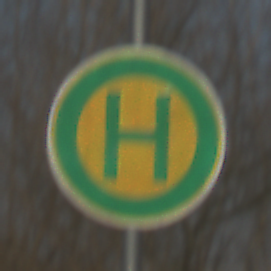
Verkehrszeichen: Haltestelle
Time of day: MorningAfternoon
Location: Outdoor (Suburban)
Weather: PartlyCloudy
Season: NotSpecified
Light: Natural